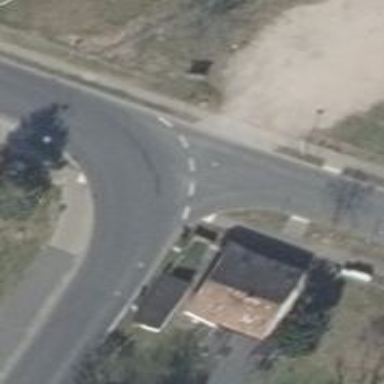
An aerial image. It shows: Road with "give way" sign.